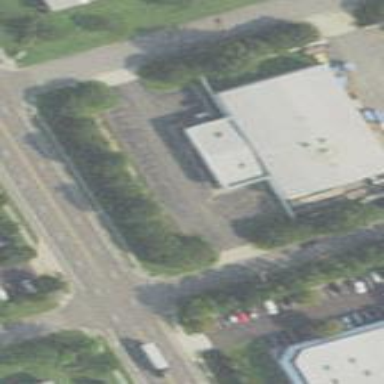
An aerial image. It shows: Industrial building.